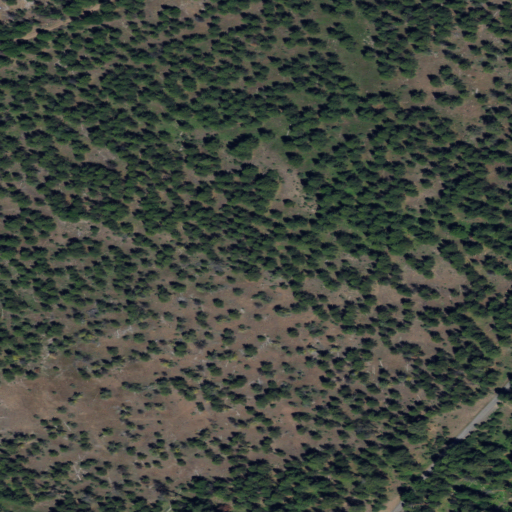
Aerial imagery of plain(s) in Oregon named Lillie Flat containing evergreen forest and shrub